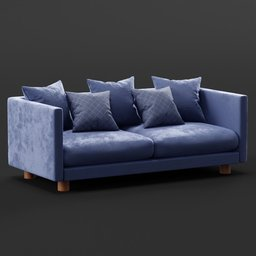
Label: furniture